Interaction volume radius: 10 \u00c5
Interaction volume height: 30 \u00c5
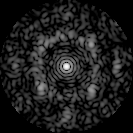
Disorder parameter: 0.6668